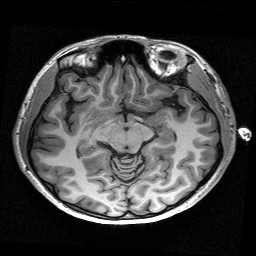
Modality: T1w
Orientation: coronal
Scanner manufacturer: siemens
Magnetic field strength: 3 T
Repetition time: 2.53 s
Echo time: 0.00267 s